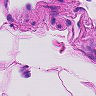
Metastatic tissue present: no